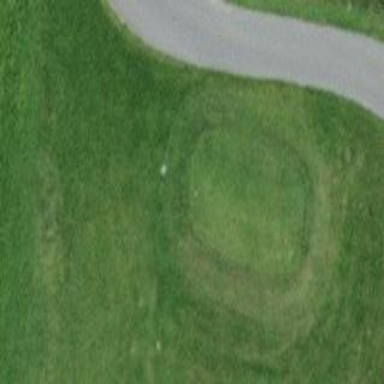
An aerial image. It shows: Golf tee on grassy land.